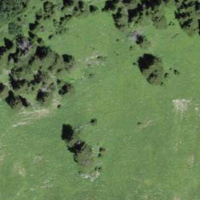
EUNIS habitat code: 23
Species observed at this site:
Astrantia major